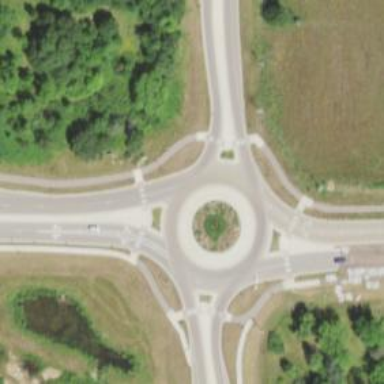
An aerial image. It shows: Unmarked crossing on the road.